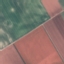
Land use / land cover: AnnualCrop